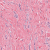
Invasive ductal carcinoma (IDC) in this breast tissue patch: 0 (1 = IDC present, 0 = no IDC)